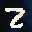
Label: 2